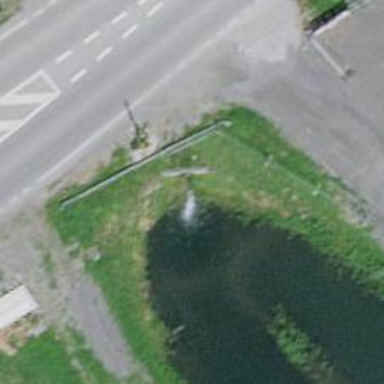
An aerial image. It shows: Culvert tunnel underneath ditch.